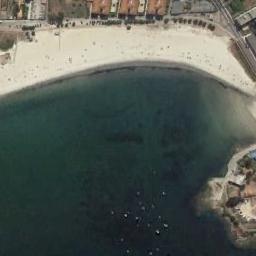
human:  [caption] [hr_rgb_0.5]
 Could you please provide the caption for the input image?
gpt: Huge waves beat the beach and the buildings on the shore .

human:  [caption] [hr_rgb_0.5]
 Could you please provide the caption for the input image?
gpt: White sandy beaches with buildings and deep blue waters .

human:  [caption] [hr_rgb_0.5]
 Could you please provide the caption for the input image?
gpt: There is a little greenery near the beach .

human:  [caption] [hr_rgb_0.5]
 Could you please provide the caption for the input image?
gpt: The beach with white sand and the residential area beside .

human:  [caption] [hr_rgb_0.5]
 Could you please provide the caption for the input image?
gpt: Many buildings  are beside the beach .